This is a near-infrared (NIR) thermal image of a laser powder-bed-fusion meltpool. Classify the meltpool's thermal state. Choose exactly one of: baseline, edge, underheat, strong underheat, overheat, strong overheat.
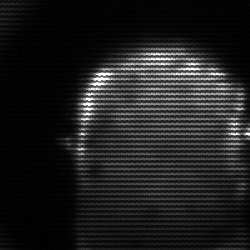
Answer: baseline